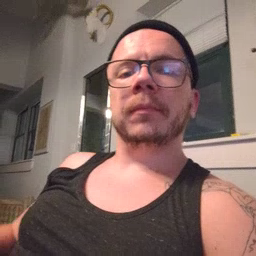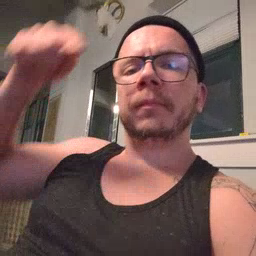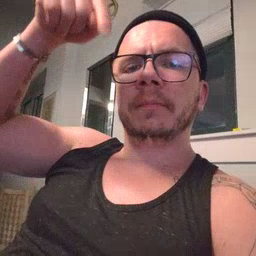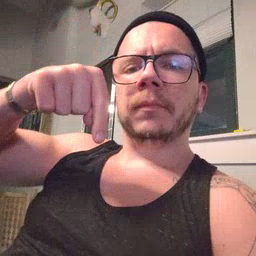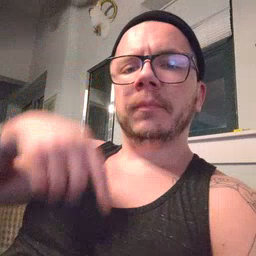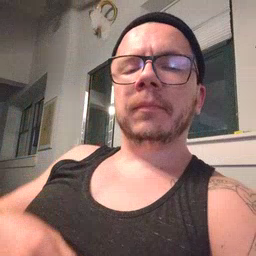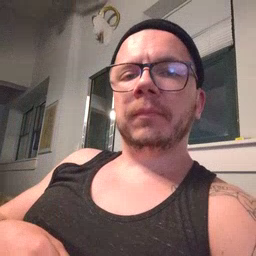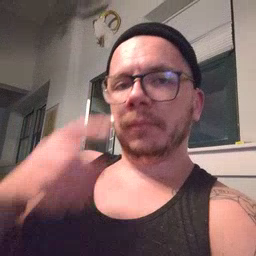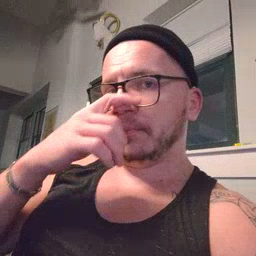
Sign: down